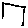
Label: square